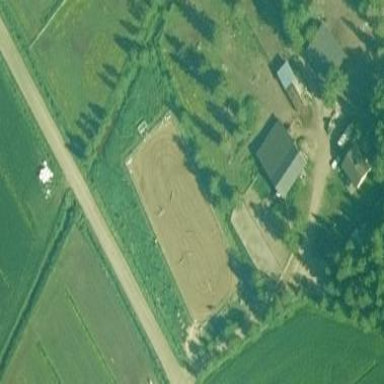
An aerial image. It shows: Equestrian pitch for leisure land activities.